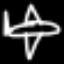
Label: airplane